【题型】填空题　【知识点】函数　【难度】easy
已知函数$f(x)=\begin{cases}|\log_2 x-1|,0<x\leq4 \\ 3-\sqrt{x},x>4\end{cases}$，存在$0<x_1<x_2<x_3$，使得$f(x_1)=f(x_2)=f(x_3)$，则$x_1x_2x_3$的取值范围是\underline{\quad\quad}
【解答】

\noindent \textbf{【答案】} $\boldsymbol{(16,36)}$

\vspace{0.3cm}
\noindent \textbf{【解析】} 作出函数的图象，设$f(x_1)=f(x_2)=f(x_3)=k$，依题意，$0<k<1$，
\vspace{0.1cm}
\noindent 且$1-\log_2 x_1=\log_2 x_2-1=k$，$3-\sqrt{x_3}=k$，解得$x_1x_2=4$，$x_3=(3-k)^2$，
\vspace{0.1cm}
\noindent 故$x_1x_2x_3=4(k-3)^2$，因函数$4(k-3)^2$在$(0,1)$上单调递减，故$16<x_1x_2x_3<36$，
\vspace{0.1cm}
\noindent 即$x_1x_2x_3$的取值范围是$(16,36)$.

\vspace{0.2cm}

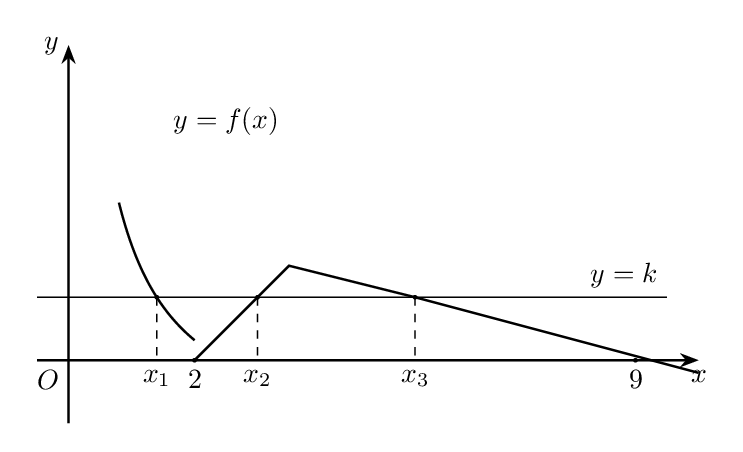